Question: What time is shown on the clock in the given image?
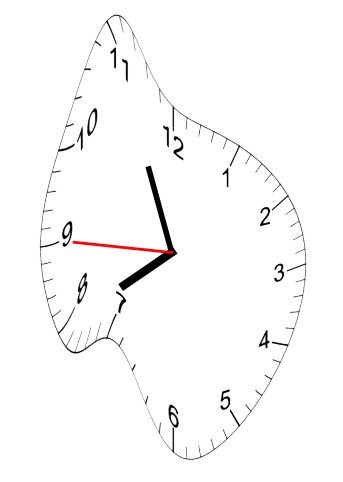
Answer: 07:55:45